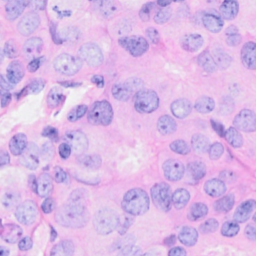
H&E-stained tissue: Breast